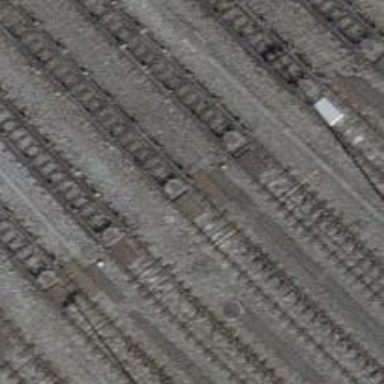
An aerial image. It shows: Railway yard with one track. The railway includes beam retarder.